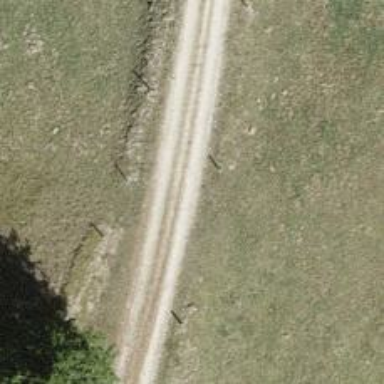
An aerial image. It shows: Track with grade 3 surface.